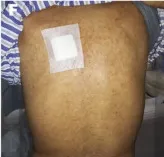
Abdomen.
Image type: medical_photograph (skin_photograph)